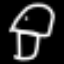
Label: mushroom